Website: bh-photo
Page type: store-pickup
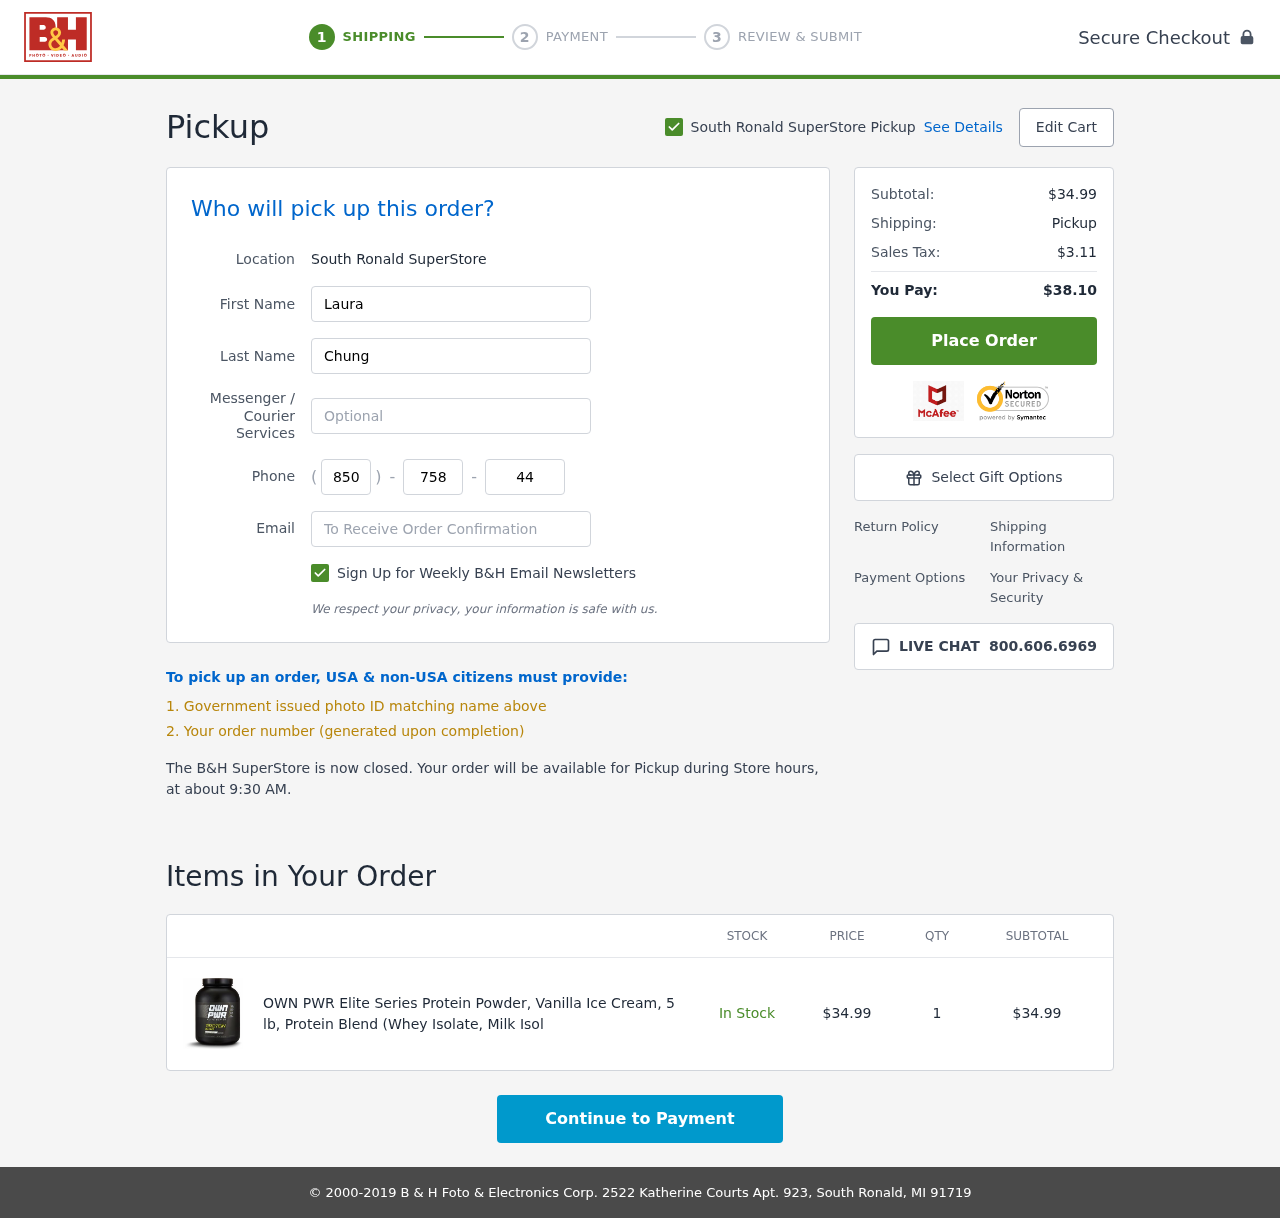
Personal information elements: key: PII_EMAIL
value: laura.chung@yahoo.com
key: PII_FIRSTNAME
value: Laura
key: PII_LASTNAME
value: Chung
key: PII_LOCATION1_CITY
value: South Ronald SuperStore Pickup
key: PII_LOCATION1_CITY
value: South Ronald SuperStore
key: PII_PHONE_AREA
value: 850
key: PII_PHONE_PREFIX
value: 758
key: PII_PHONE_SUFFIX
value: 4418
Product elements: key: PRODUCT1_NAME
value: OWN PWR Elite Series Protein Powder, Vanilla Ice Cream, 5 lb, Protein Blend (Whey Isolate, Milk Isol
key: PRODUCT1_PRICE
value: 34.99
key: PRODUCT1_QUANTITY
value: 1
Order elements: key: ORDER_SUBTOTAL
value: $34.99
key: ORDER_TAX
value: $3.11
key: ORDER_TOTAL
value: $38.10